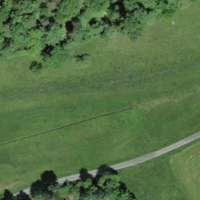
EUNIS habitat code: 44
Species observed at this site:
Lysimachia vulgaris